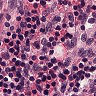
Metastatic tissue present: no